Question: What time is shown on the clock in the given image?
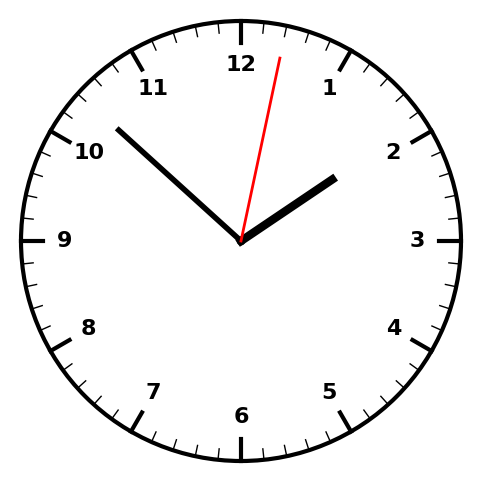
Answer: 01:52:02